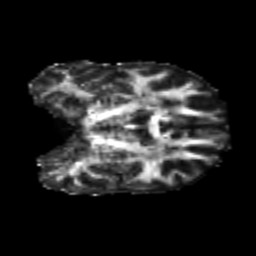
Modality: FA
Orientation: coronal
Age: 23
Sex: male
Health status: healthy
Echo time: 0.074 s